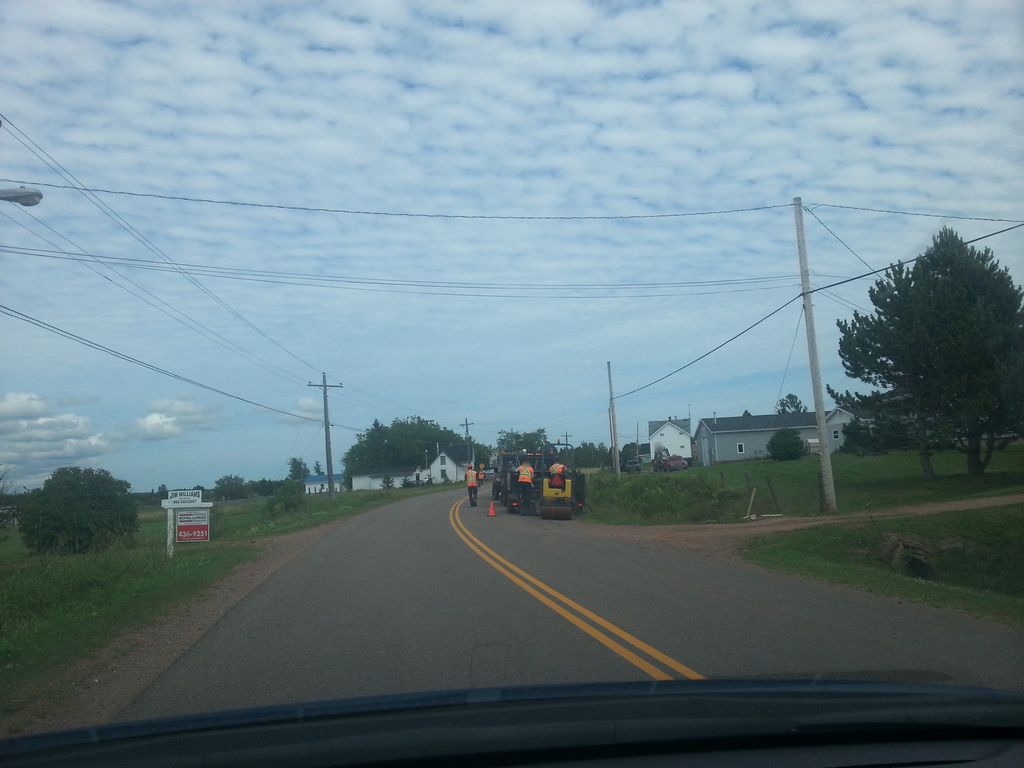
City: charlottetown